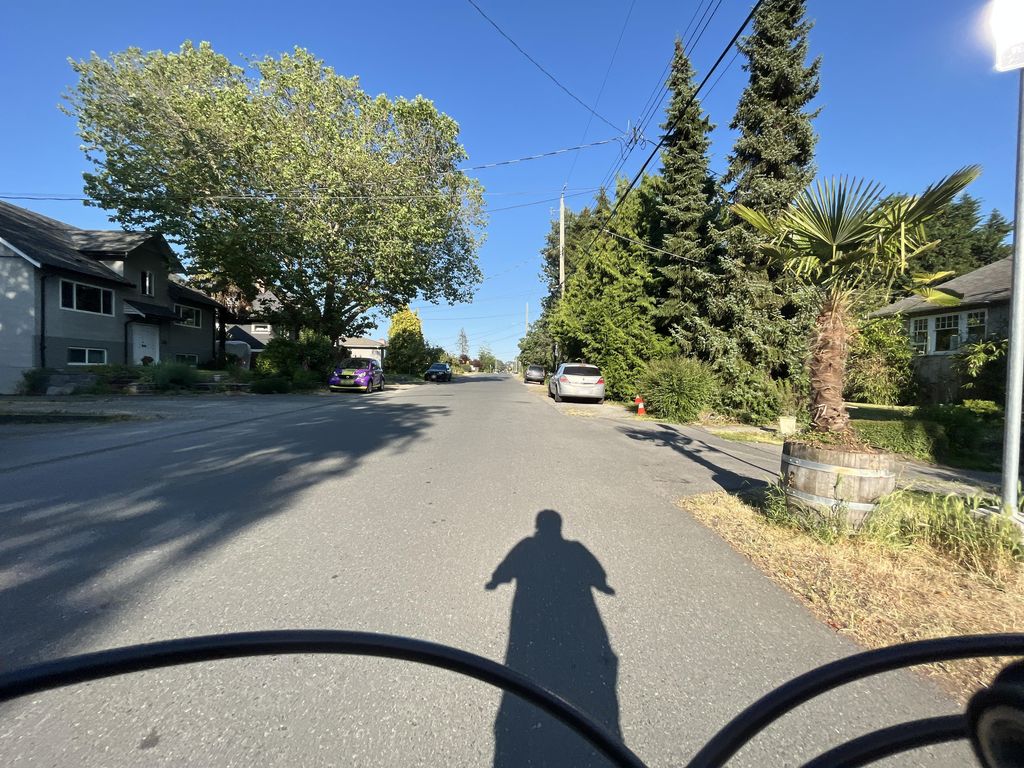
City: victoria